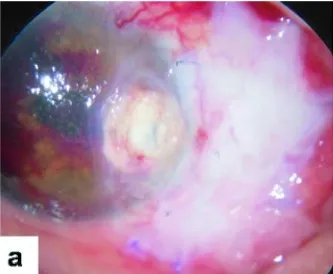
(a) Sealed corneal perforation 72 hr after surgery (scleral patch, CTA plug, and double layered AMG in place).
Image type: medical_photograph (other_medical_photograph)